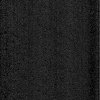
Atmospheric dust classification: dusty